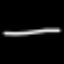
Label: line